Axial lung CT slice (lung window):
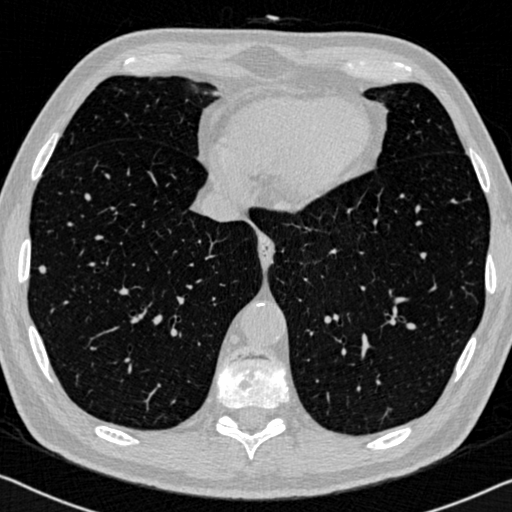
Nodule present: yes
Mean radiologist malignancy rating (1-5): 2.75